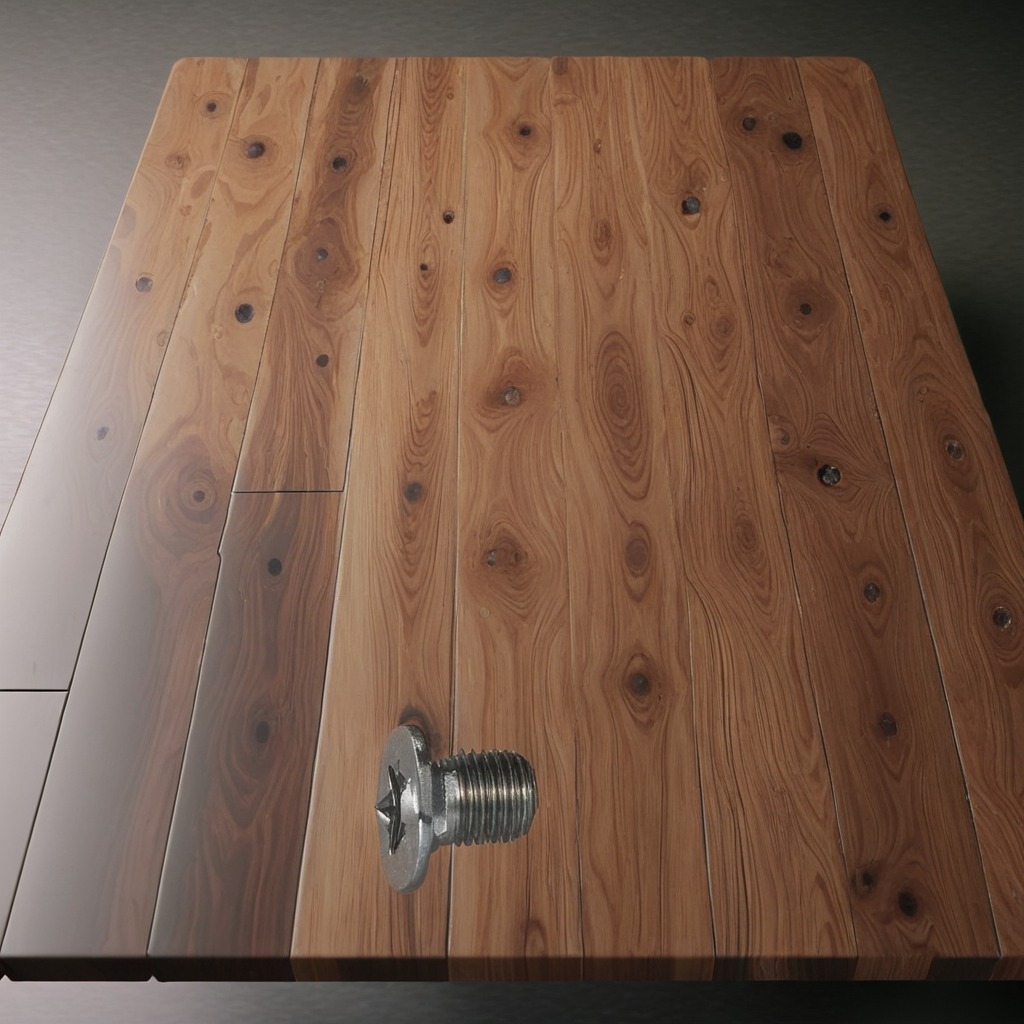
A metal screw is lying on the oil-spilled wooden table in a vintage motorcycle garage.